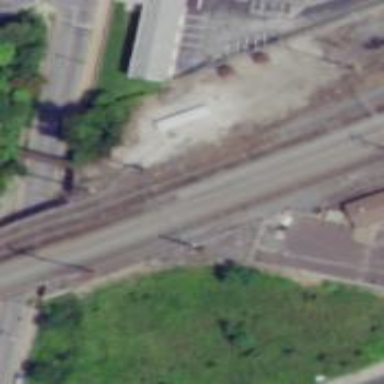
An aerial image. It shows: Abandoned railway.